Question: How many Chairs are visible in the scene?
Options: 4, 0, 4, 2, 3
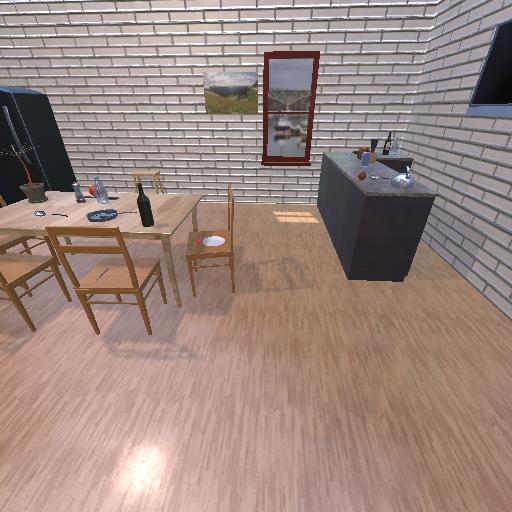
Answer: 4